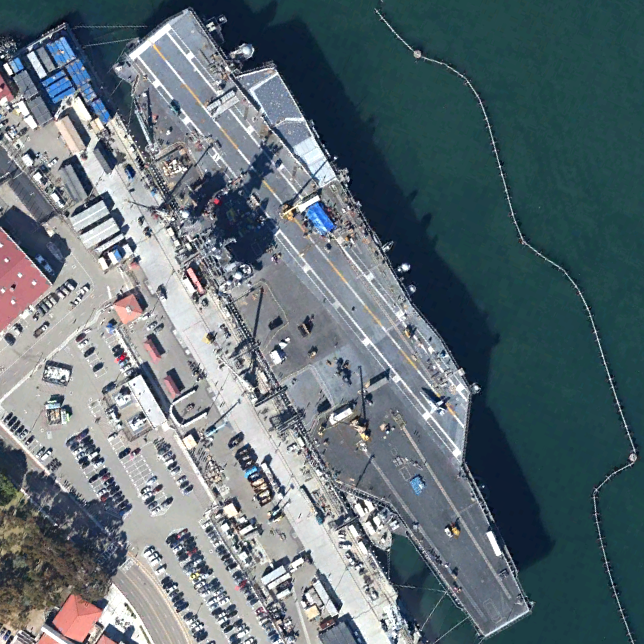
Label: aircraft_carrier